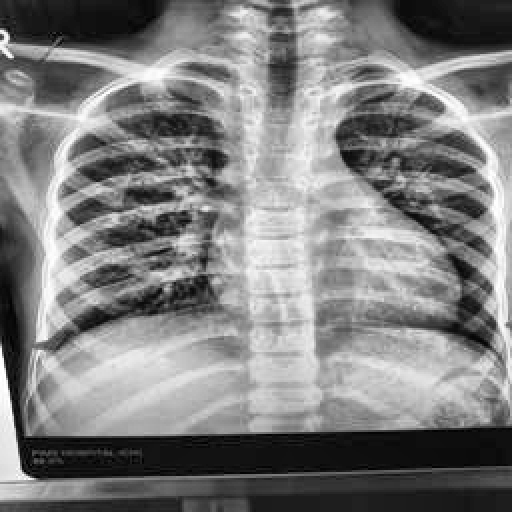
Finding: TUBERCULOSIS